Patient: sex M, age 73
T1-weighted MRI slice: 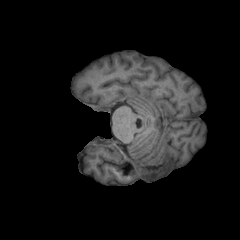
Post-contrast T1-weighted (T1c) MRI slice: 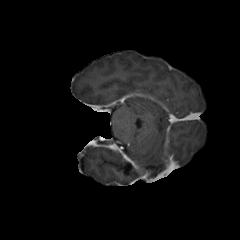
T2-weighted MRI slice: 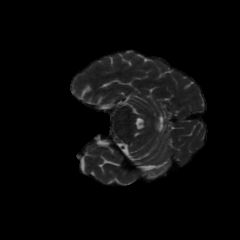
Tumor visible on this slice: no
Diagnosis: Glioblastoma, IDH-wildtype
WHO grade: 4